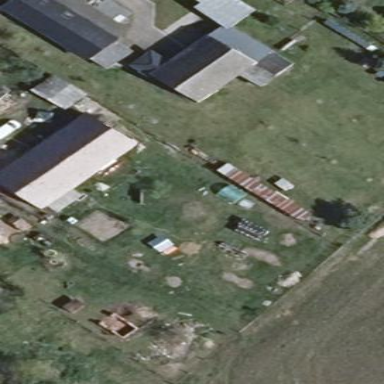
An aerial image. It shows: Farm auxiliary building with flat light gray roof.